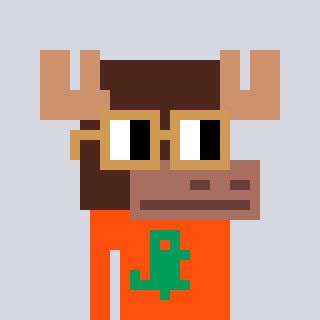
a pixel art character with square brown glasses, a moose-shaped head and a orange-colored body on a cool background